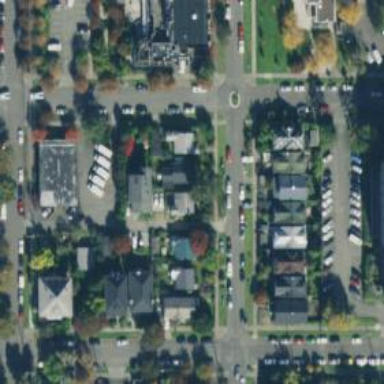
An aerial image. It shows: Alley classified as service road.